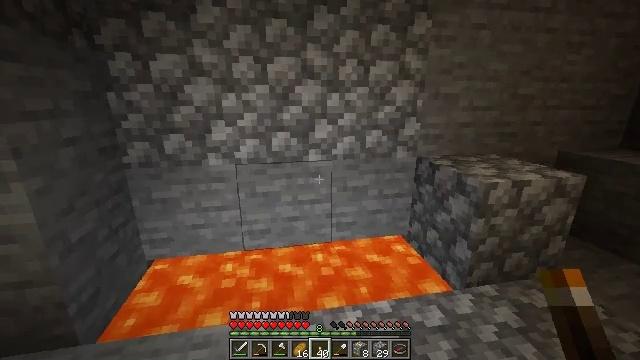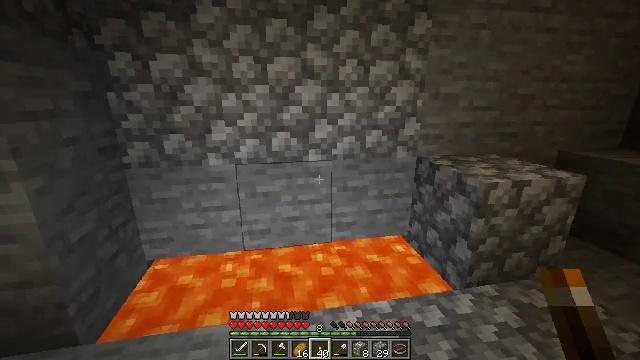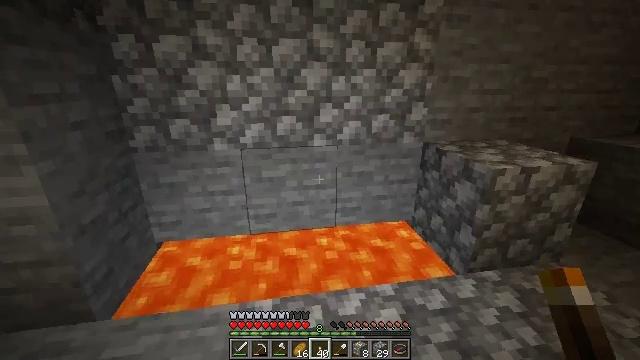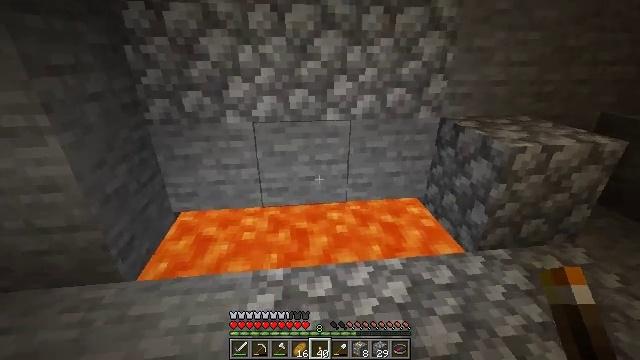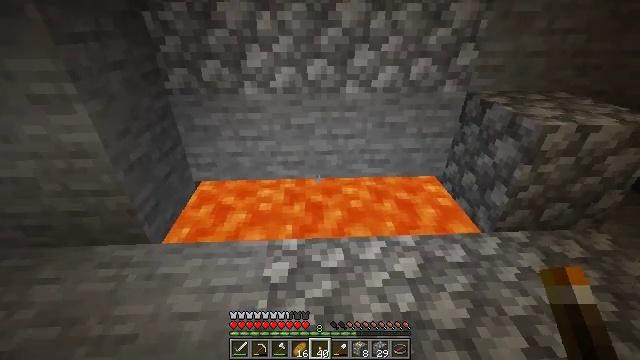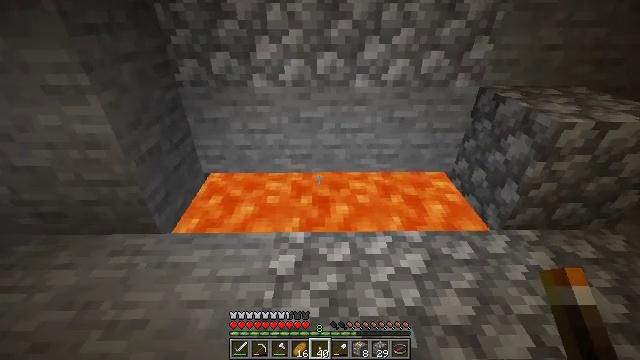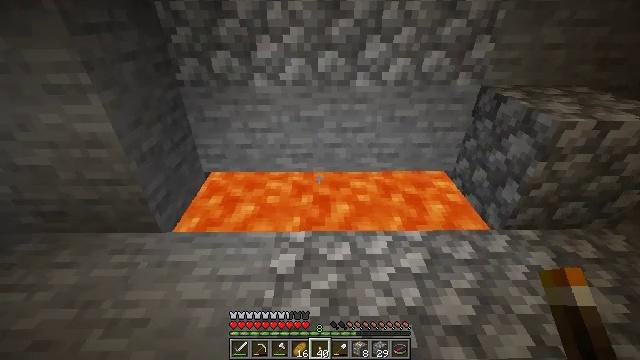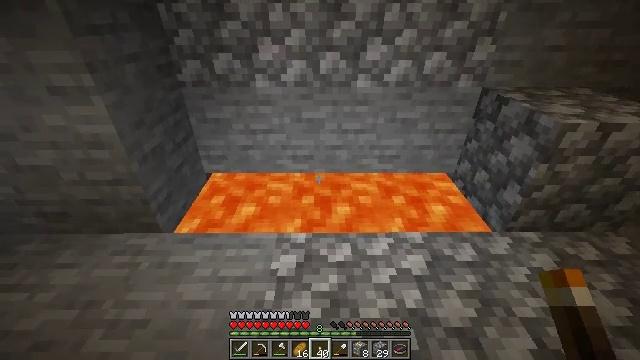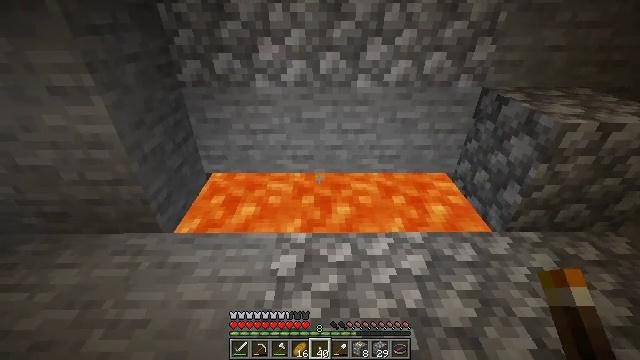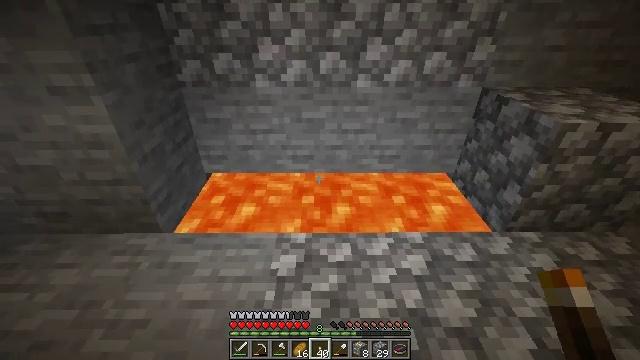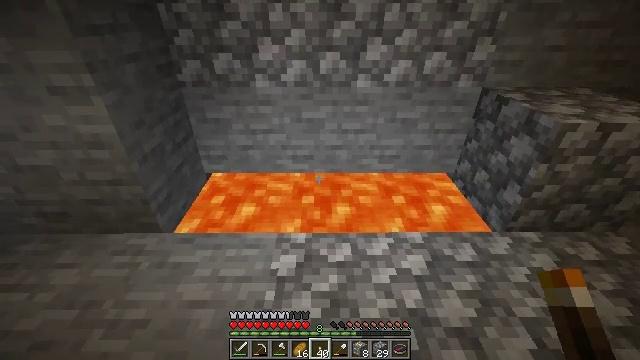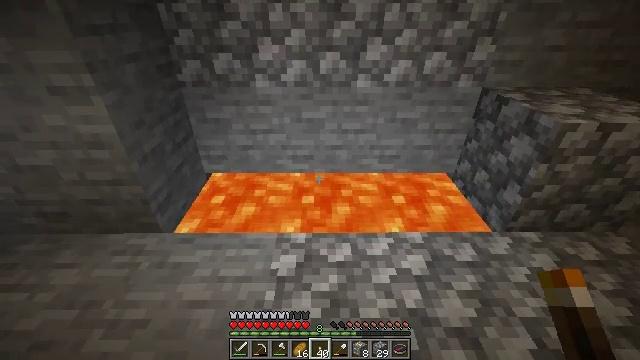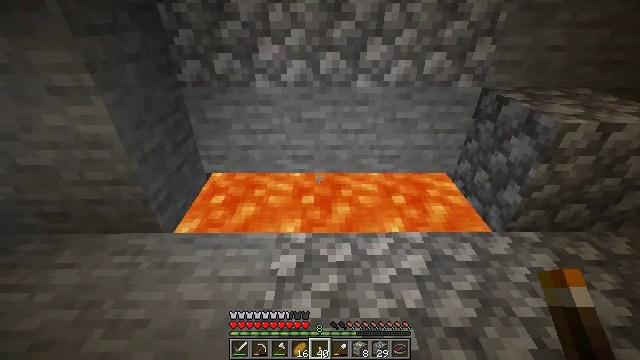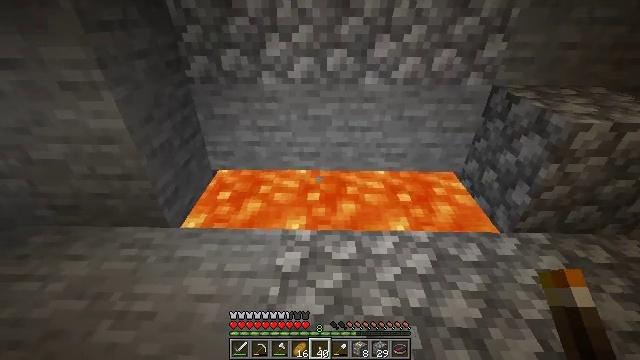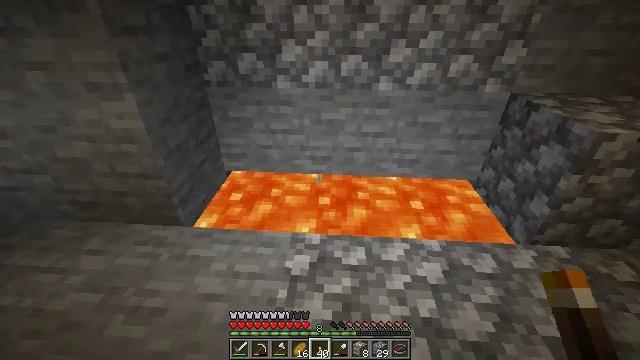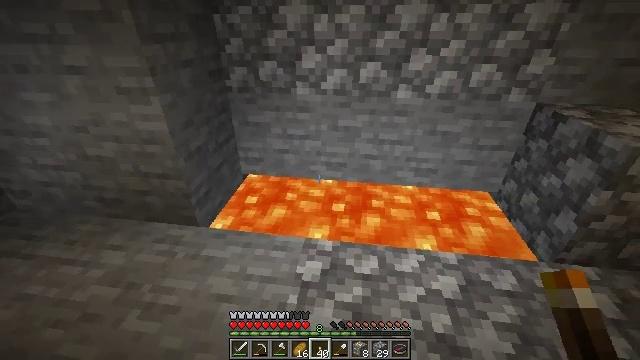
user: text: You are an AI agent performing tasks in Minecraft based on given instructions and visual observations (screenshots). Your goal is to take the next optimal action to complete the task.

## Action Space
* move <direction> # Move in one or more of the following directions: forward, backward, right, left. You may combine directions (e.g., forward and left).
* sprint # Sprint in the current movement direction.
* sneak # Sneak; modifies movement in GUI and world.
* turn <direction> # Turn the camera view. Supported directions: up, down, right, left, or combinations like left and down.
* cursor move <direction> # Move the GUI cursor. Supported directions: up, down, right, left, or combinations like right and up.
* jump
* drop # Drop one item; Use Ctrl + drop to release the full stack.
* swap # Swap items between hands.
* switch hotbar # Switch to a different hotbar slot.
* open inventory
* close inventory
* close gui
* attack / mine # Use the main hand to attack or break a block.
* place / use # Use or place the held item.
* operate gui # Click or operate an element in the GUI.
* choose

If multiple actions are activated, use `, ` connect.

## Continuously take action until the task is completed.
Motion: motion action
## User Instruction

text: Mine stone underground.
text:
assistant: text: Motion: no_op
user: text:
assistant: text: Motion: turn left and down
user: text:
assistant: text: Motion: turn left and down
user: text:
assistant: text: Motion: turn left and down
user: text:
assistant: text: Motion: turn left and down
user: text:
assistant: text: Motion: no_op
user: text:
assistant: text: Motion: no_op
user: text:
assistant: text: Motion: no_op
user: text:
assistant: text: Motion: no_op
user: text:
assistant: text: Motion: no_op
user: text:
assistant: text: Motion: no_op
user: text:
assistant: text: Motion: no_op
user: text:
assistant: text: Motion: turn left
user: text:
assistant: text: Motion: turn left
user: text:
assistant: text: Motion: turn left and up
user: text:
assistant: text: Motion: turn left
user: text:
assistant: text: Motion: no_op
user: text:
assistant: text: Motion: no_op
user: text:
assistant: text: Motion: no_op
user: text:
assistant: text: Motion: no_op
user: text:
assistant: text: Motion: no_op
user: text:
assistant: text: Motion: no_op
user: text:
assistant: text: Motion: no_op
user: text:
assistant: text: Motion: no_op
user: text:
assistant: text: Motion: no_op
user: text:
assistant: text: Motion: no_op
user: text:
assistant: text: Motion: no_op
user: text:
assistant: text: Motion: no_op
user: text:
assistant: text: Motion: no_op
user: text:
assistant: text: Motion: no_op